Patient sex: M
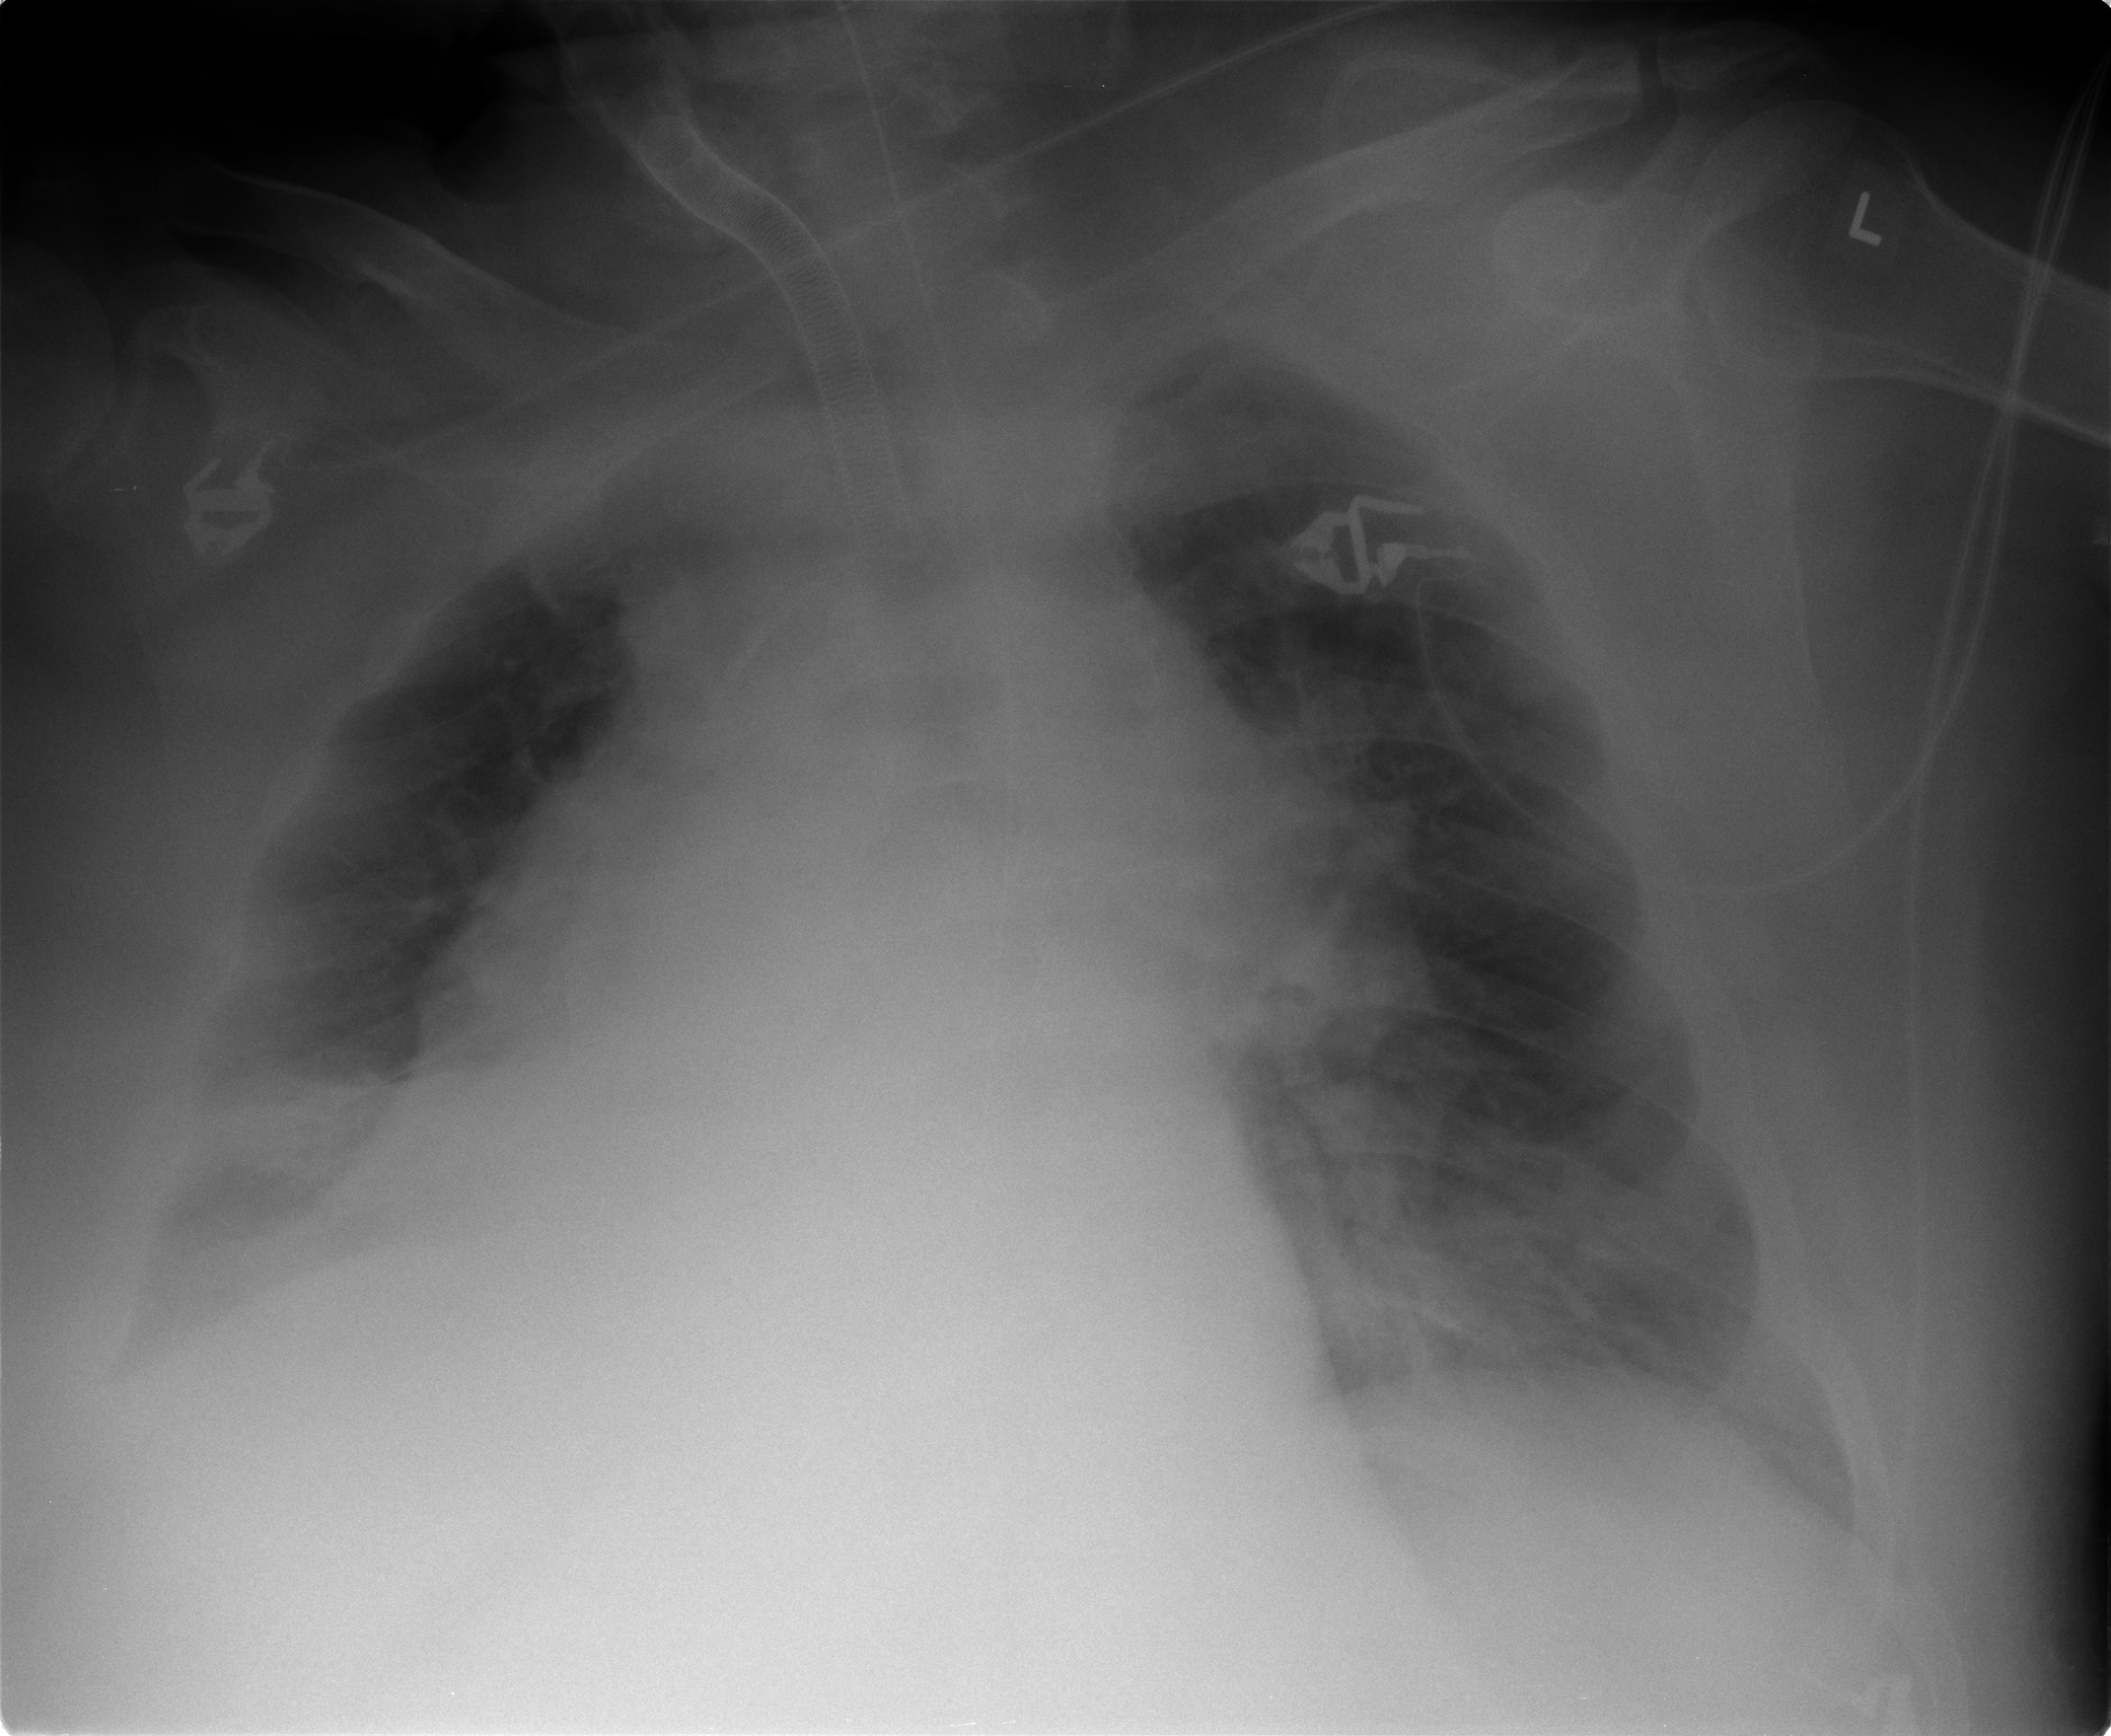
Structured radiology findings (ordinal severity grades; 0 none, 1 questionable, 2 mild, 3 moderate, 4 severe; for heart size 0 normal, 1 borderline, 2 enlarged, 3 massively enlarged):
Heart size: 3
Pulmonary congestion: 2
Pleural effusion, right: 2
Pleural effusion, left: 0
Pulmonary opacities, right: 0
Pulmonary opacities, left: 0
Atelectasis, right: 3
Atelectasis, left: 2